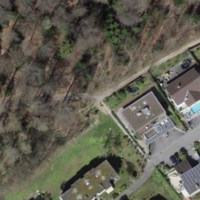
EUNIS habitat code: 25
Species observed at this site:
Fagus sylvatica
Lonicera acuminata